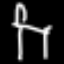
Label: chair